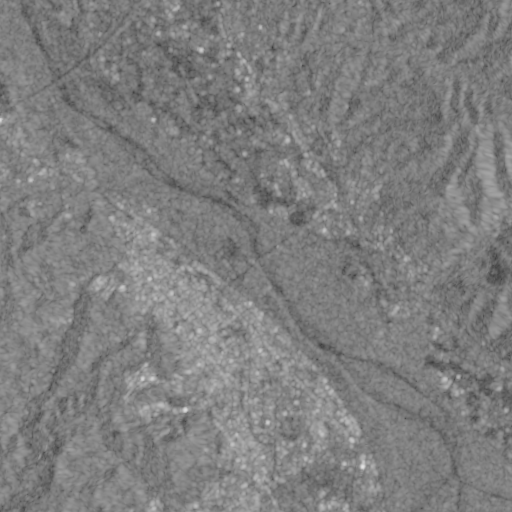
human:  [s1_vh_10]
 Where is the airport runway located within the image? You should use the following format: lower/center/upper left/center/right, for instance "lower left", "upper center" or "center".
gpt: The airport runway is located in the center of the image.
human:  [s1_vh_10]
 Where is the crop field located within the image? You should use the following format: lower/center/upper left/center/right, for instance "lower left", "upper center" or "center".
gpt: The crop field is located in the upper left of the image.
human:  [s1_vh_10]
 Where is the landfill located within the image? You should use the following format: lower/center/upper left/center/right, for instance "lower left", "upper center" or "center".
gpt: The landfill is located in the lower left of the image.
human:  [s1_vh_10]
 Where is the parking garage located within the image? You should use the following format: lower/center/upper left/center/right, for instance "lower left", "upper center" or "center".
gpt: The parking garage is located in the lower center of the image.
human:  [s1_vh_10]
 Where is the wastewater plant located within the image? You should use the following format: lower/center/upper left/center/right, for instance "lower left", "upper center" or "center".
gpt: The wastewater plant is located in the upper left of the image.
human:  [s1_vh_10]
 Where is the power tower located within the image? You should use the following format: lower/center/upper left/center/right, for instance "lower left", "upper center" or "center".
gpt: There is no power tower in the image.

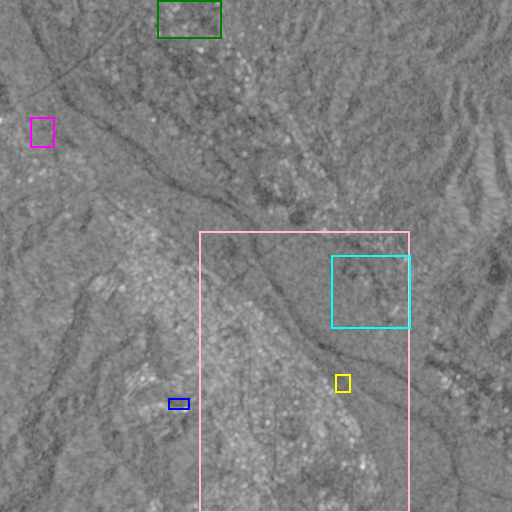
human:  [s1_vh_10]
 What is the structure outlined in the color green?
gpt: The structure outlined in green is a crop field.
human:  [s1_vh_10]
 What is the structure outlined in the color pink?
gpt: The structure outlined in pink is a park.
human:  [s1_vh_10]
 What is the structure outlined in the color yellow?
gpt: The structure outlined in yellow is a parking lot.
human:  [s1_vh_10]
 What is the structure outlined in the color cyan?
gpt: The structure outlined in cyan is a quarry.
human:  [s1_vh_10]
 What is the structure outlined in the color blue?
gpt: The structure outlined in blue is a track.
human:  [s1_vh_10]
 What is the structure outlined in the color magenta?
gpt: The structure outlined in magenta is a wastewater plant.
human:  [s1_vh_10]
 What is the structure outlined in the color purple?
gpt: There is no purple outline.